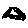
Label: cloud